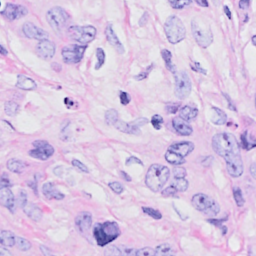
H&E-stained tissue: Breast